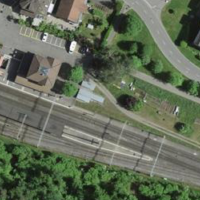
EUNIS habitat code: 57
Species observed at this site:
Certhia brachydactyla
Corvus corone
Podiceps cristatus
Fulica atra
Alcedo atthis
Anas platyrhynchos
Sylvia borin
Chloris chloris
Dendrocopos major
Fringilla coelebs
Passer domesticus
Buteo buteo
Sylvia atricapilla
Turdus merula
Chroicocephalus ridibundus
Columba palumbus
Phylloscopus collybita
Larus michahellis
Cygnus olor
Parus major
Mergus merganser
Milvus milvus
Phoenicurus ochruros
Motacilla alba
Delichon urbicum